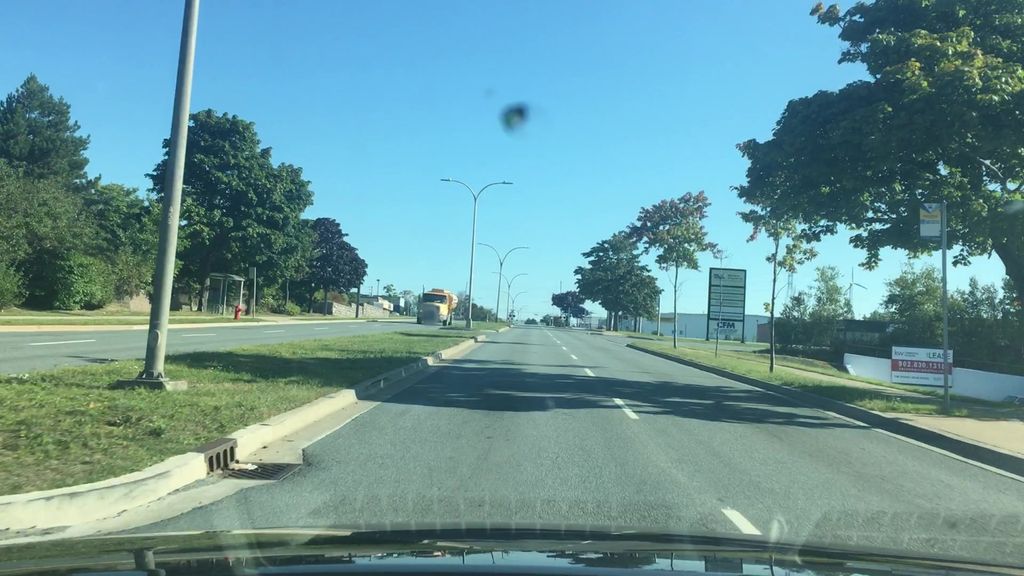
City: halifax